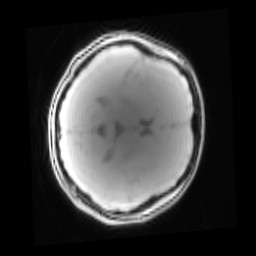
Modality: PDw
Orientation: axial
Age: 17
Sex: female
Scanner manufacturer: siemens
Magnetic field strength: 3 T
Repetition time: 0.25 s
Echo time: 0.00103 s